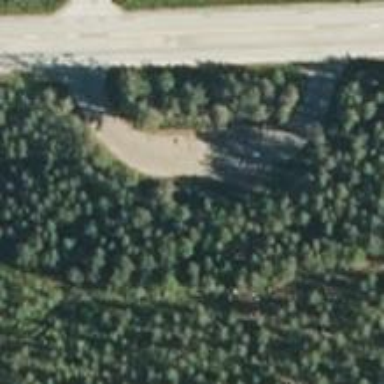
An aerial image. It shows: Rest area on the road.